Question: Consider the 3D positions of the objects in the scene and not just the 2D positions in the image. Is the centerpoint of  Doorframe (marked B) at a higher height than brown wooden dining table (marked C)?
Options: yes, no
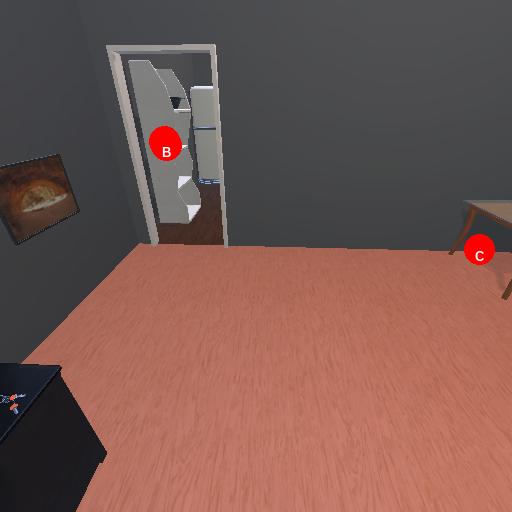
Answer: yes